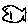
Label: fish